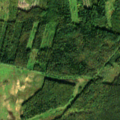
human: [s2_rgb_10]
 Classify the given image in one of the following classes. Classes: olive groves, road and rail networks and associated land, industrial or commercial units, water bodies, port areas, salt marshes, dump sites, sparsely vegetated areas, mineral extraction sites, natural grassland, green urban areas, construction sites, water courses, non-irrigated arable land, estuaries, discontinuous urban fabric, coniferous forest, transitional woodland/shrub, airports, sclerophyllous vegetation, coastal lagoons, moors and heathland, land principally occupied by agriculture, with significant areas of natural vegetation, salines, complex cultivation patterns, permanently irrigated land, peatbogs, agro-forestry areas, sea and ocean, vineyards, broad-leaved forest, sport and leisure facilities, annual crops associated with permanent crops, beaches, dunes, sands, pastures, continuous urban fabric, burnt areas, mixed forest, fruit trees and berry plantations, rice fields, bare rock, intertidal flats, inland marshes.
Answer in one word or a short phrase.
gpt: non-irrigated arable land, coniferous forest, mixed forest, transitional woodland/shrub